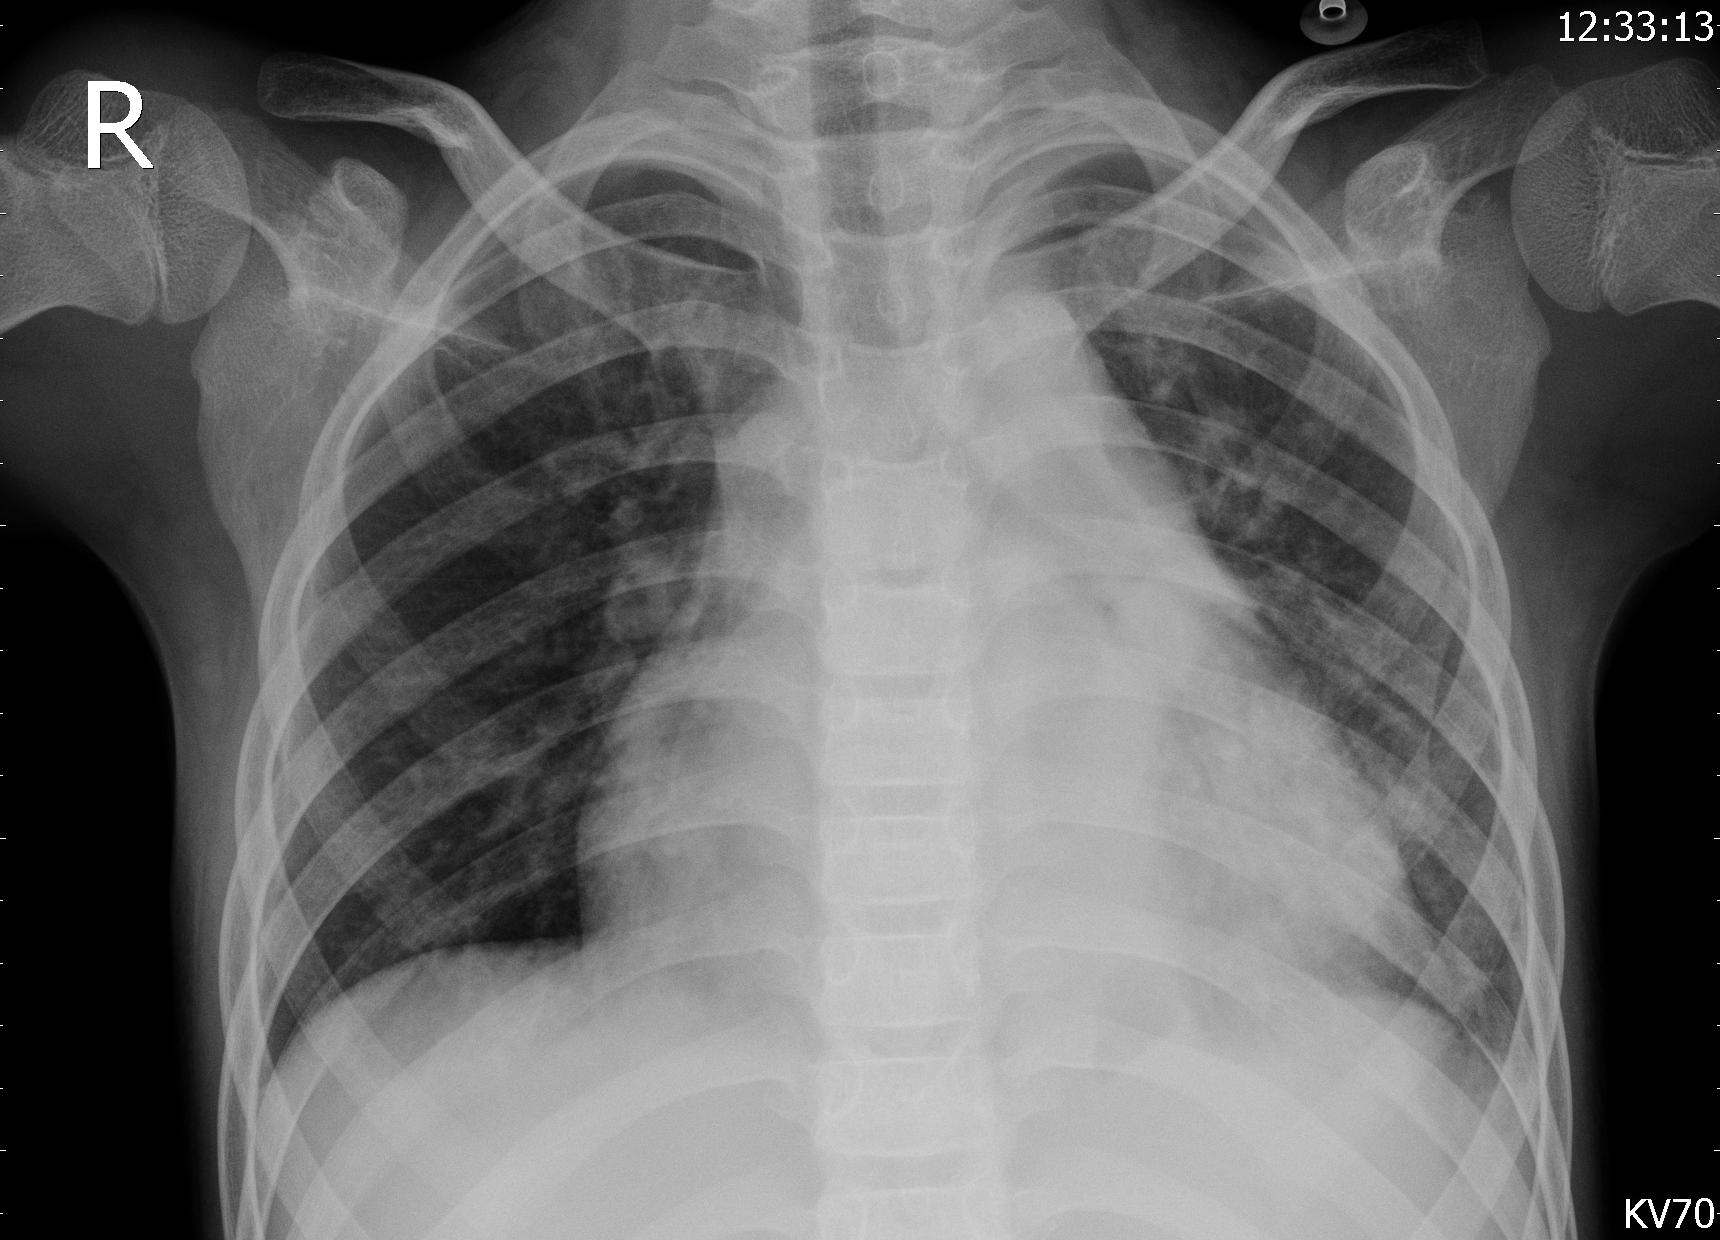
Diagnosis: PNEUMONIA